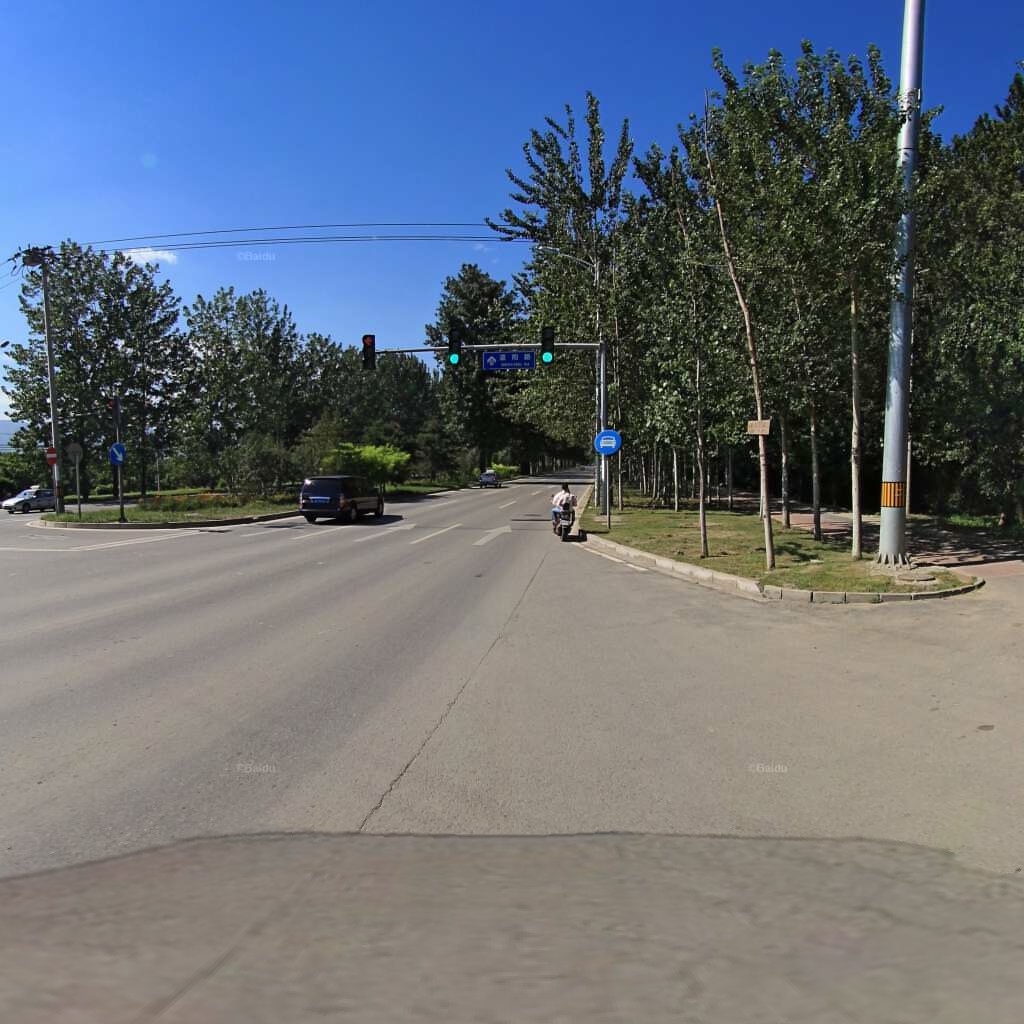
Region: Haidian
Road damage annotations: longitudinal crack